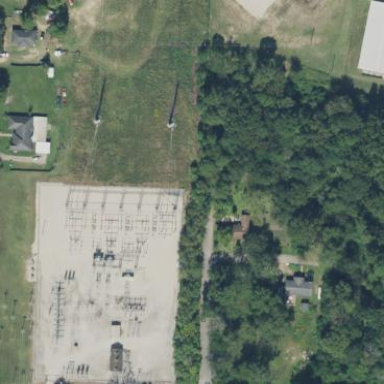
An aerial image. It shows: Distribution substation surrounded by fence.